Question: How to add buttons in DataGridView using WinForms application in c# .NET?
In this picture, you can see that buttons are add in rows for delete, edit and active columns names. Like that way, I want to add buttons in DataGrid view in WinForms.

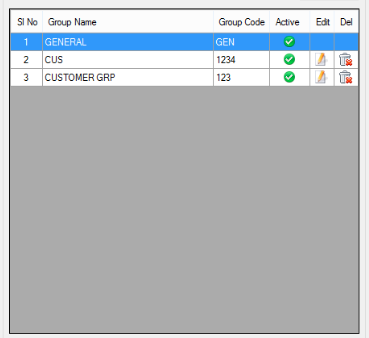
Answer: 1. Right click in your datagridview.
2. In pop-up select Add Column.
3. In add column pop-up you can choose DataGridViewButtonColumn.
<URL>